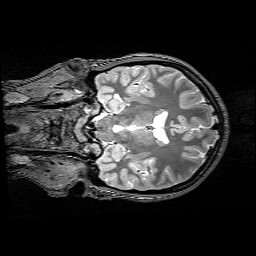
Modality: T2w
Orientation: coronal
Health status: healthy
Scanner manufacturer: siemens
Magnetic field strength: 3 T
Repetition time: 4.8 s
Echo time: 0.458 s